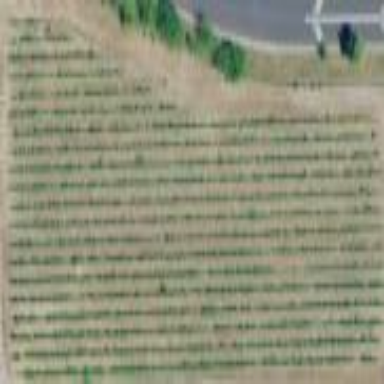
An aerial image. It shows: Vineyard growing grapes.